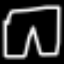
Label: pants